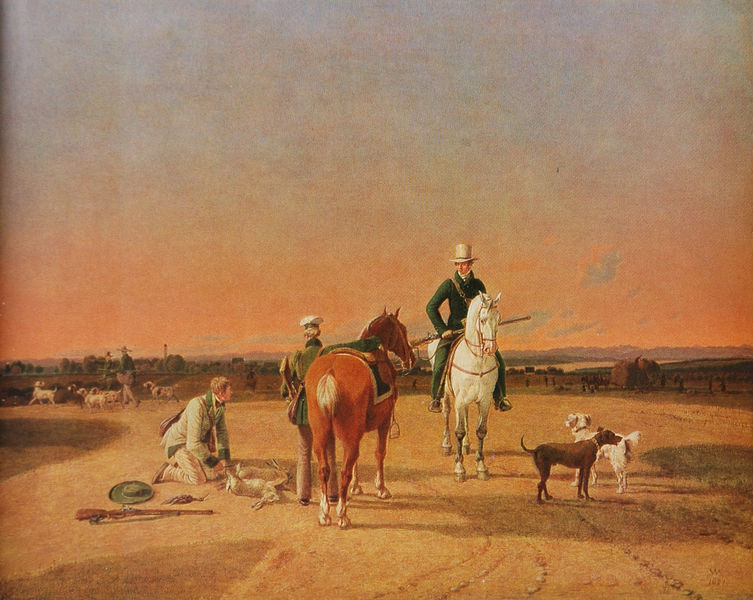
Titel: Reiter mit Jagdbeute in oberbayerischer Landschaft
Künstler: Wilhelm von Kobell
Standort: Schweinfurt
Institution: Sammlung Georg Schäfer
Schlagwörter: berg, blau, gemälde, himmel, mann, schatten, weiß, wolken, bäume, fluss, gelb, grün, landschaft, menschen, ocker, sand, see, sitzen, stadt, ufer, abend, braun, grau, hintergrund, hut, hüte, licht, männer, orange, schwarz, straße, ölbild, dach, gras, haus, hund, hunde, rasen, rot, tiere, weg, wolke, beige, zylinder, steine, tot, weit, ebene, erde, feld, felder, ferne, horizont, häuser, natur, weite, flach, flachland, land, england, pferd, pferde, reiter, hase, hasen, sattel, schwanz, schweif, schärpe, zaumzeug, zügel, strand, rudel, furchen, spuren, berge, dorf, dächer, sonnenuntergang, herde, amerika, wild, soldaten, abendrot, bayern, fern, geschirr, uniform, waffen, knien, soldat, waffe, offizier, tasche, armee, jagd, schimmel, treiber, trense, fuchs, beute, erlegt, jagdstrecke, jäger, schnauze, strecke, gewehr, pfer, maul, morgenrot, brauner, zaum, jagdbeute, flinte, jagdhunde, treibjagd, meute, gewehre, westen, röte, perd, rute, rotfuchs, englisch, jagen, satteldecke, kobell, bodene, hasenjagd, absitzen, aufsitzen, daemmerung, feldjagd, im sattel, jagdtasche, jagdunfall, nach der jagd, oizier, sandweg, zamzeug, zaumteuug, nobel, burschenschaft, wilhelm von kobell, landschaft flach